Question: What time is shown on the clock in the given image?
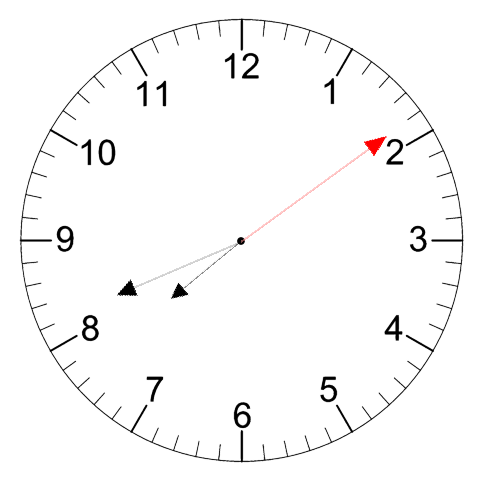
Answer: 07:41:09